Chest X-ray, AP view. Patient: 27 years old, sex M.
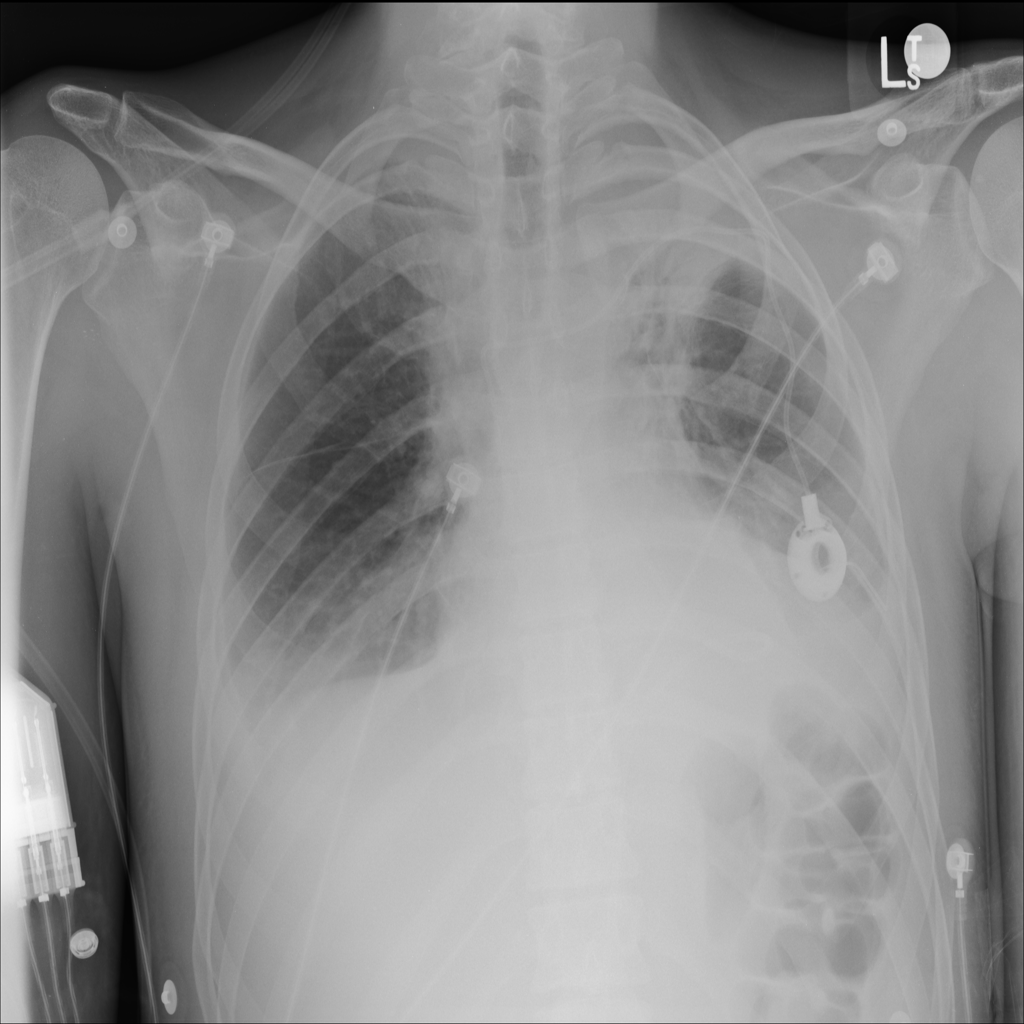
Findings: Mass